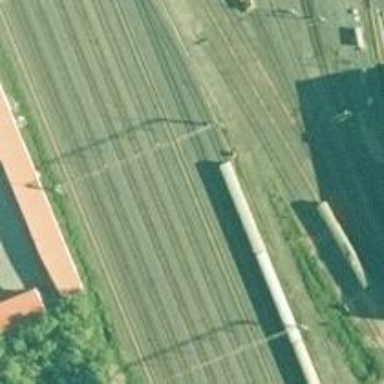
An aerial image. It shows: View of railway yard.